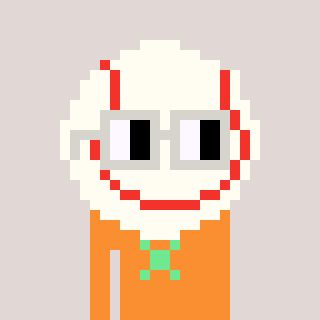
a pixel art character with square light gray glasses, a baseball ball-shaped head and a orange-colored body on a warm background